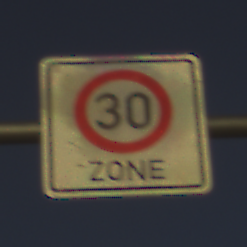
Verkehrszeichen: BeginnZone30
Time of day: SunriseSunset
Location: Outdoor (RoadRail)
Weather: Clear
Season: NotSpecified
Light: Natural